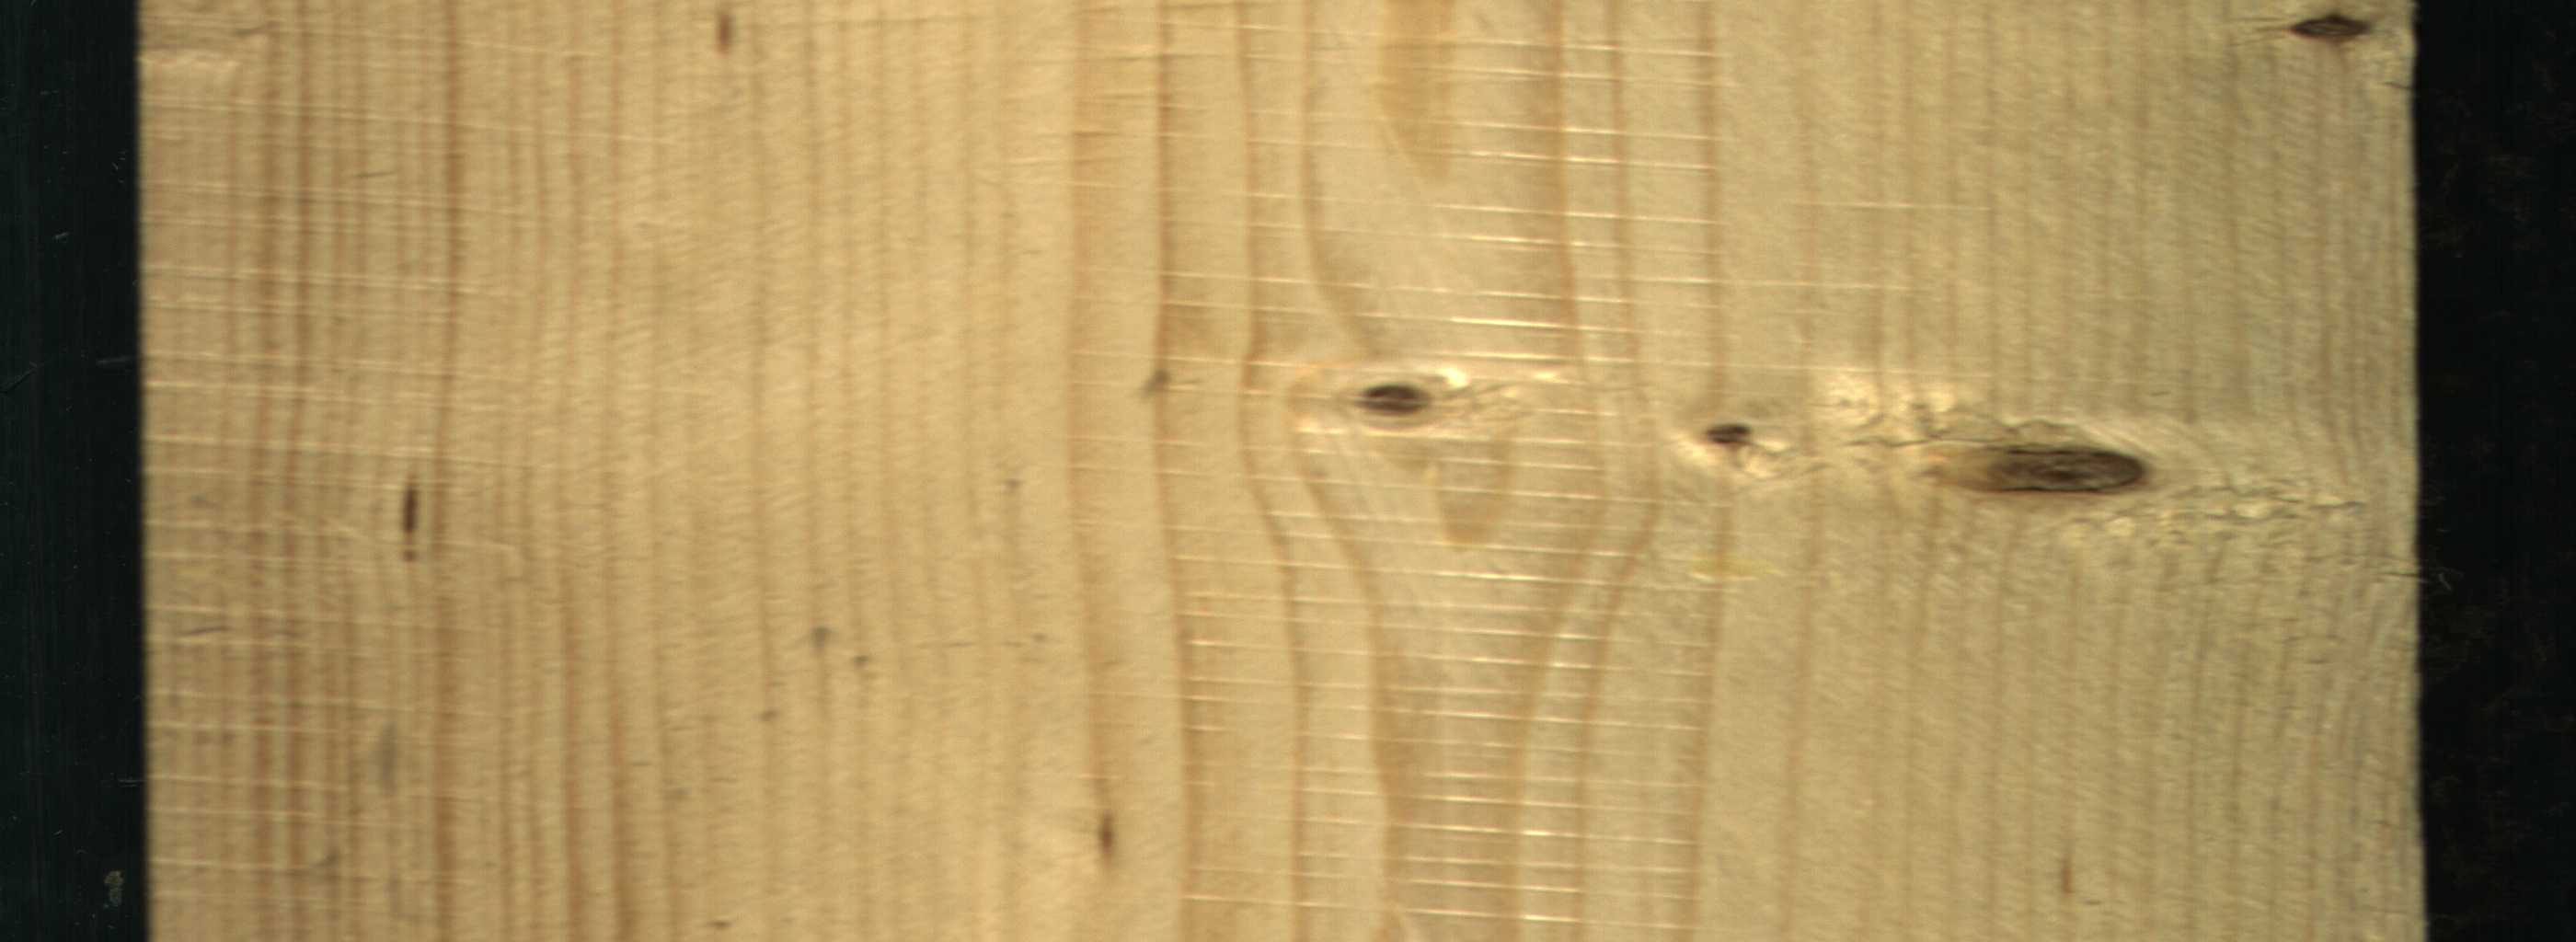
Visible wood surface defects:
Dead_Knot
Live_Knot
Live_Knot
Live_Knot